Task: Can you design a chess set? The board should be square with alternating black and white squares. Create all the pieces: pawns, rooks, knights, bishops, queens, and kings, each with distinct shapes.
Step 4760:
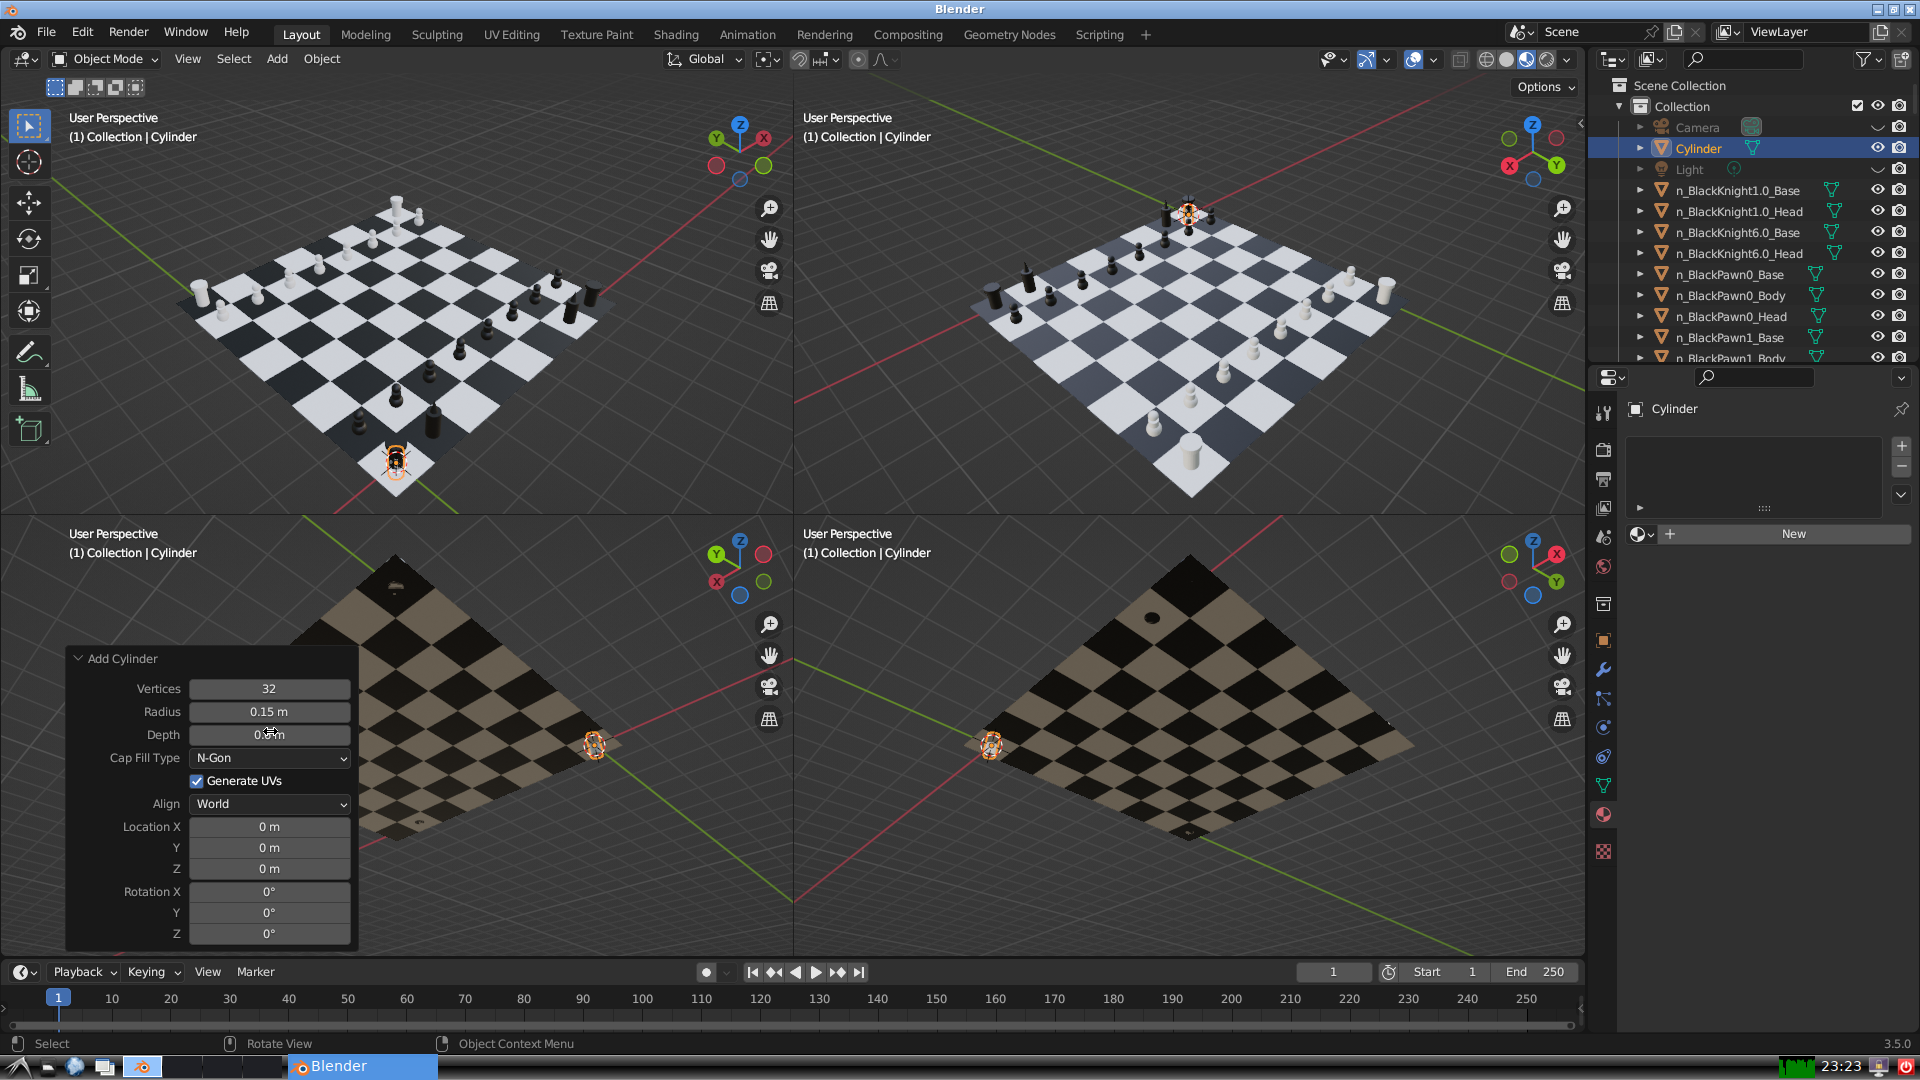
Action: {"mouse_move": [270, 824]}